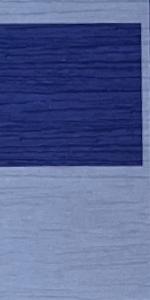
Label: Empty